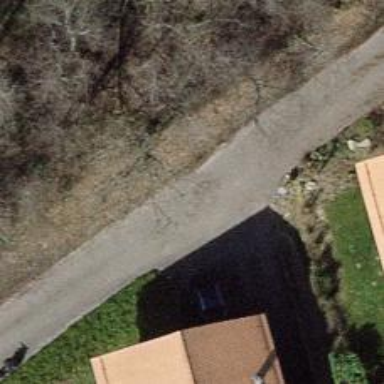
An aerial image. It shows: Alley classified as service road.